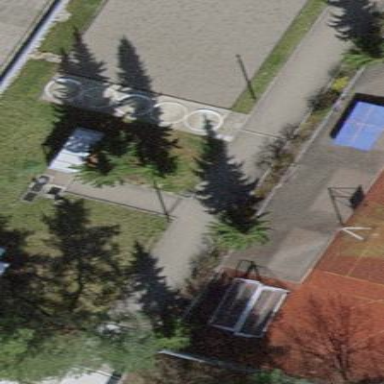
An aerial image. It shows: School building.